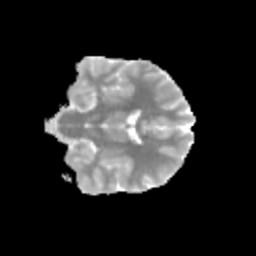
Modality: MD
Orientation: coronal
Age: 11
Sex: male
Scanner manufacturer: siemens
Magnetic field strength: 3 T
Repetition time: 3.8 s
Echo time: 0.07 s